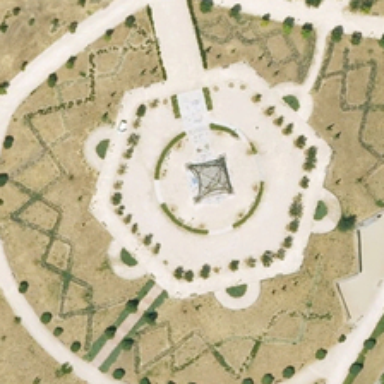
The hexagon square wiht half round parterre on the five side is surrounded by some bare land .